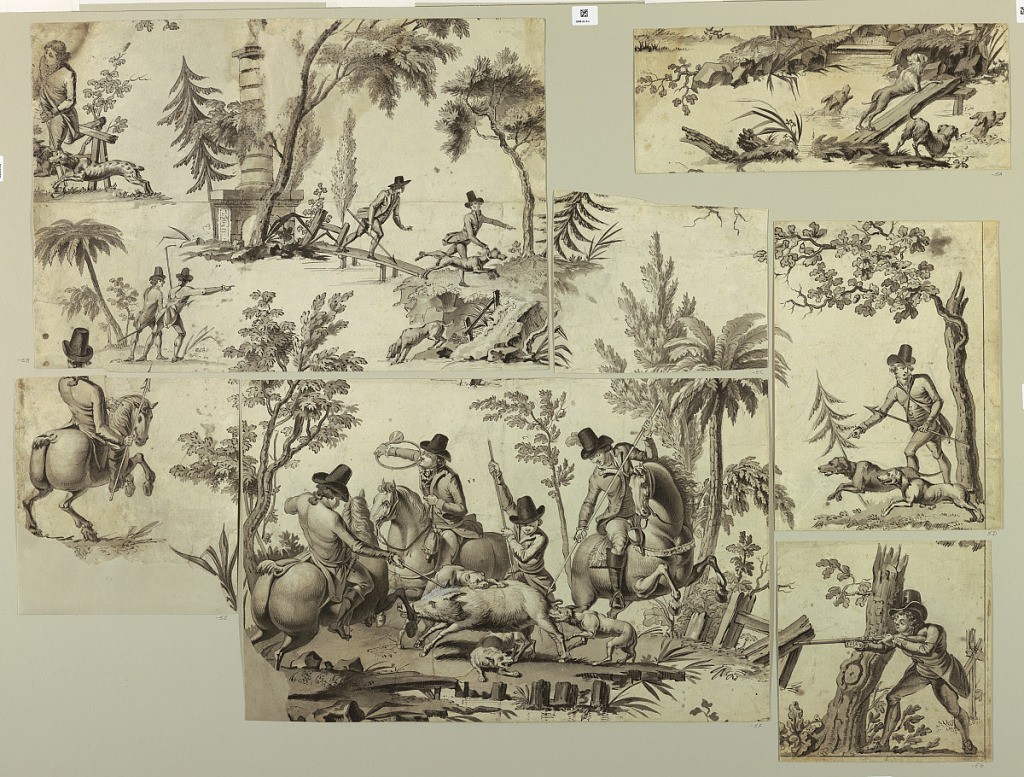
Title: Fragments of an incomplete cartoon for cotton printing: La Course au Sanglier
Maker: Claude-Louis Desrais, French, 1746–1816
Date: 1785
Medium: Pen and black ink with gray washes on paper
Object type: Drawing
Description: The composition of this design for a textile, includes four hounds crossing a small stream; hunters with spears and dogs pursuing the chase in the vicinity of a memorial column; a hunter with a spear directing two hunting dogs to the scent; a hunter on horseback, seen from the back; three hunters on horseback, and one unmounted, with three hunting dogs attacking a wild boar.